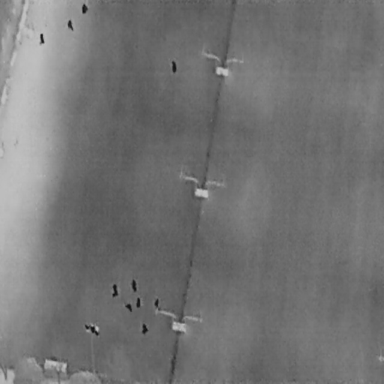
There are ten People in the infrared image.